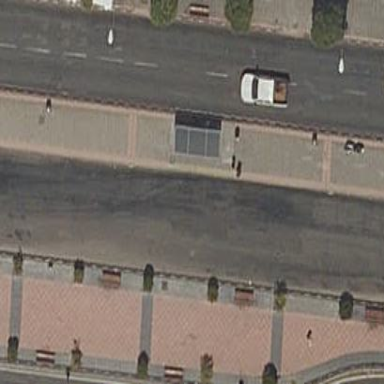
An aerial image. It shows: Pedestrian path with asphalt surface.